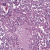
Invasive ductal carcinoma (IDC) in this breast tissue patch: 1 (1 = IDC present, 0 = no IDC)